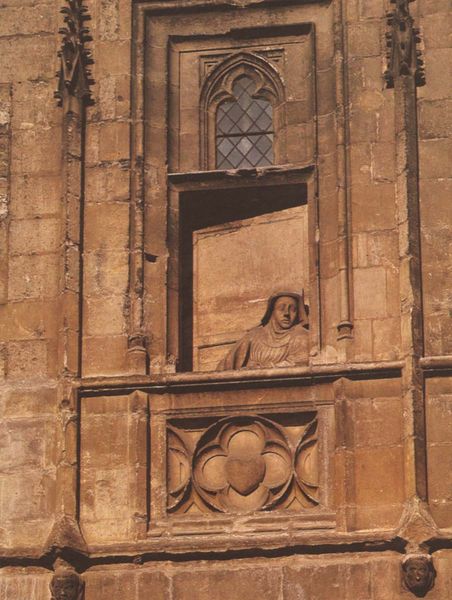
Titel: Fassadenschmuck
Standort: Bourges, Palais Jacques Coeur (EU - F)
Schlagwörter: mann, braun, fenster, frau, pfeiler, blick, ornament, architektur, rahmen, stein, steine, figur, balkon, relief, fassade, ausschau, oberkörper, foto, fotografie, offen, kathedrale, rosette, herz, vierblatt, hinauslehnen